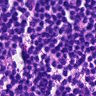
Metastatic tissue present: no